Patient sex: M
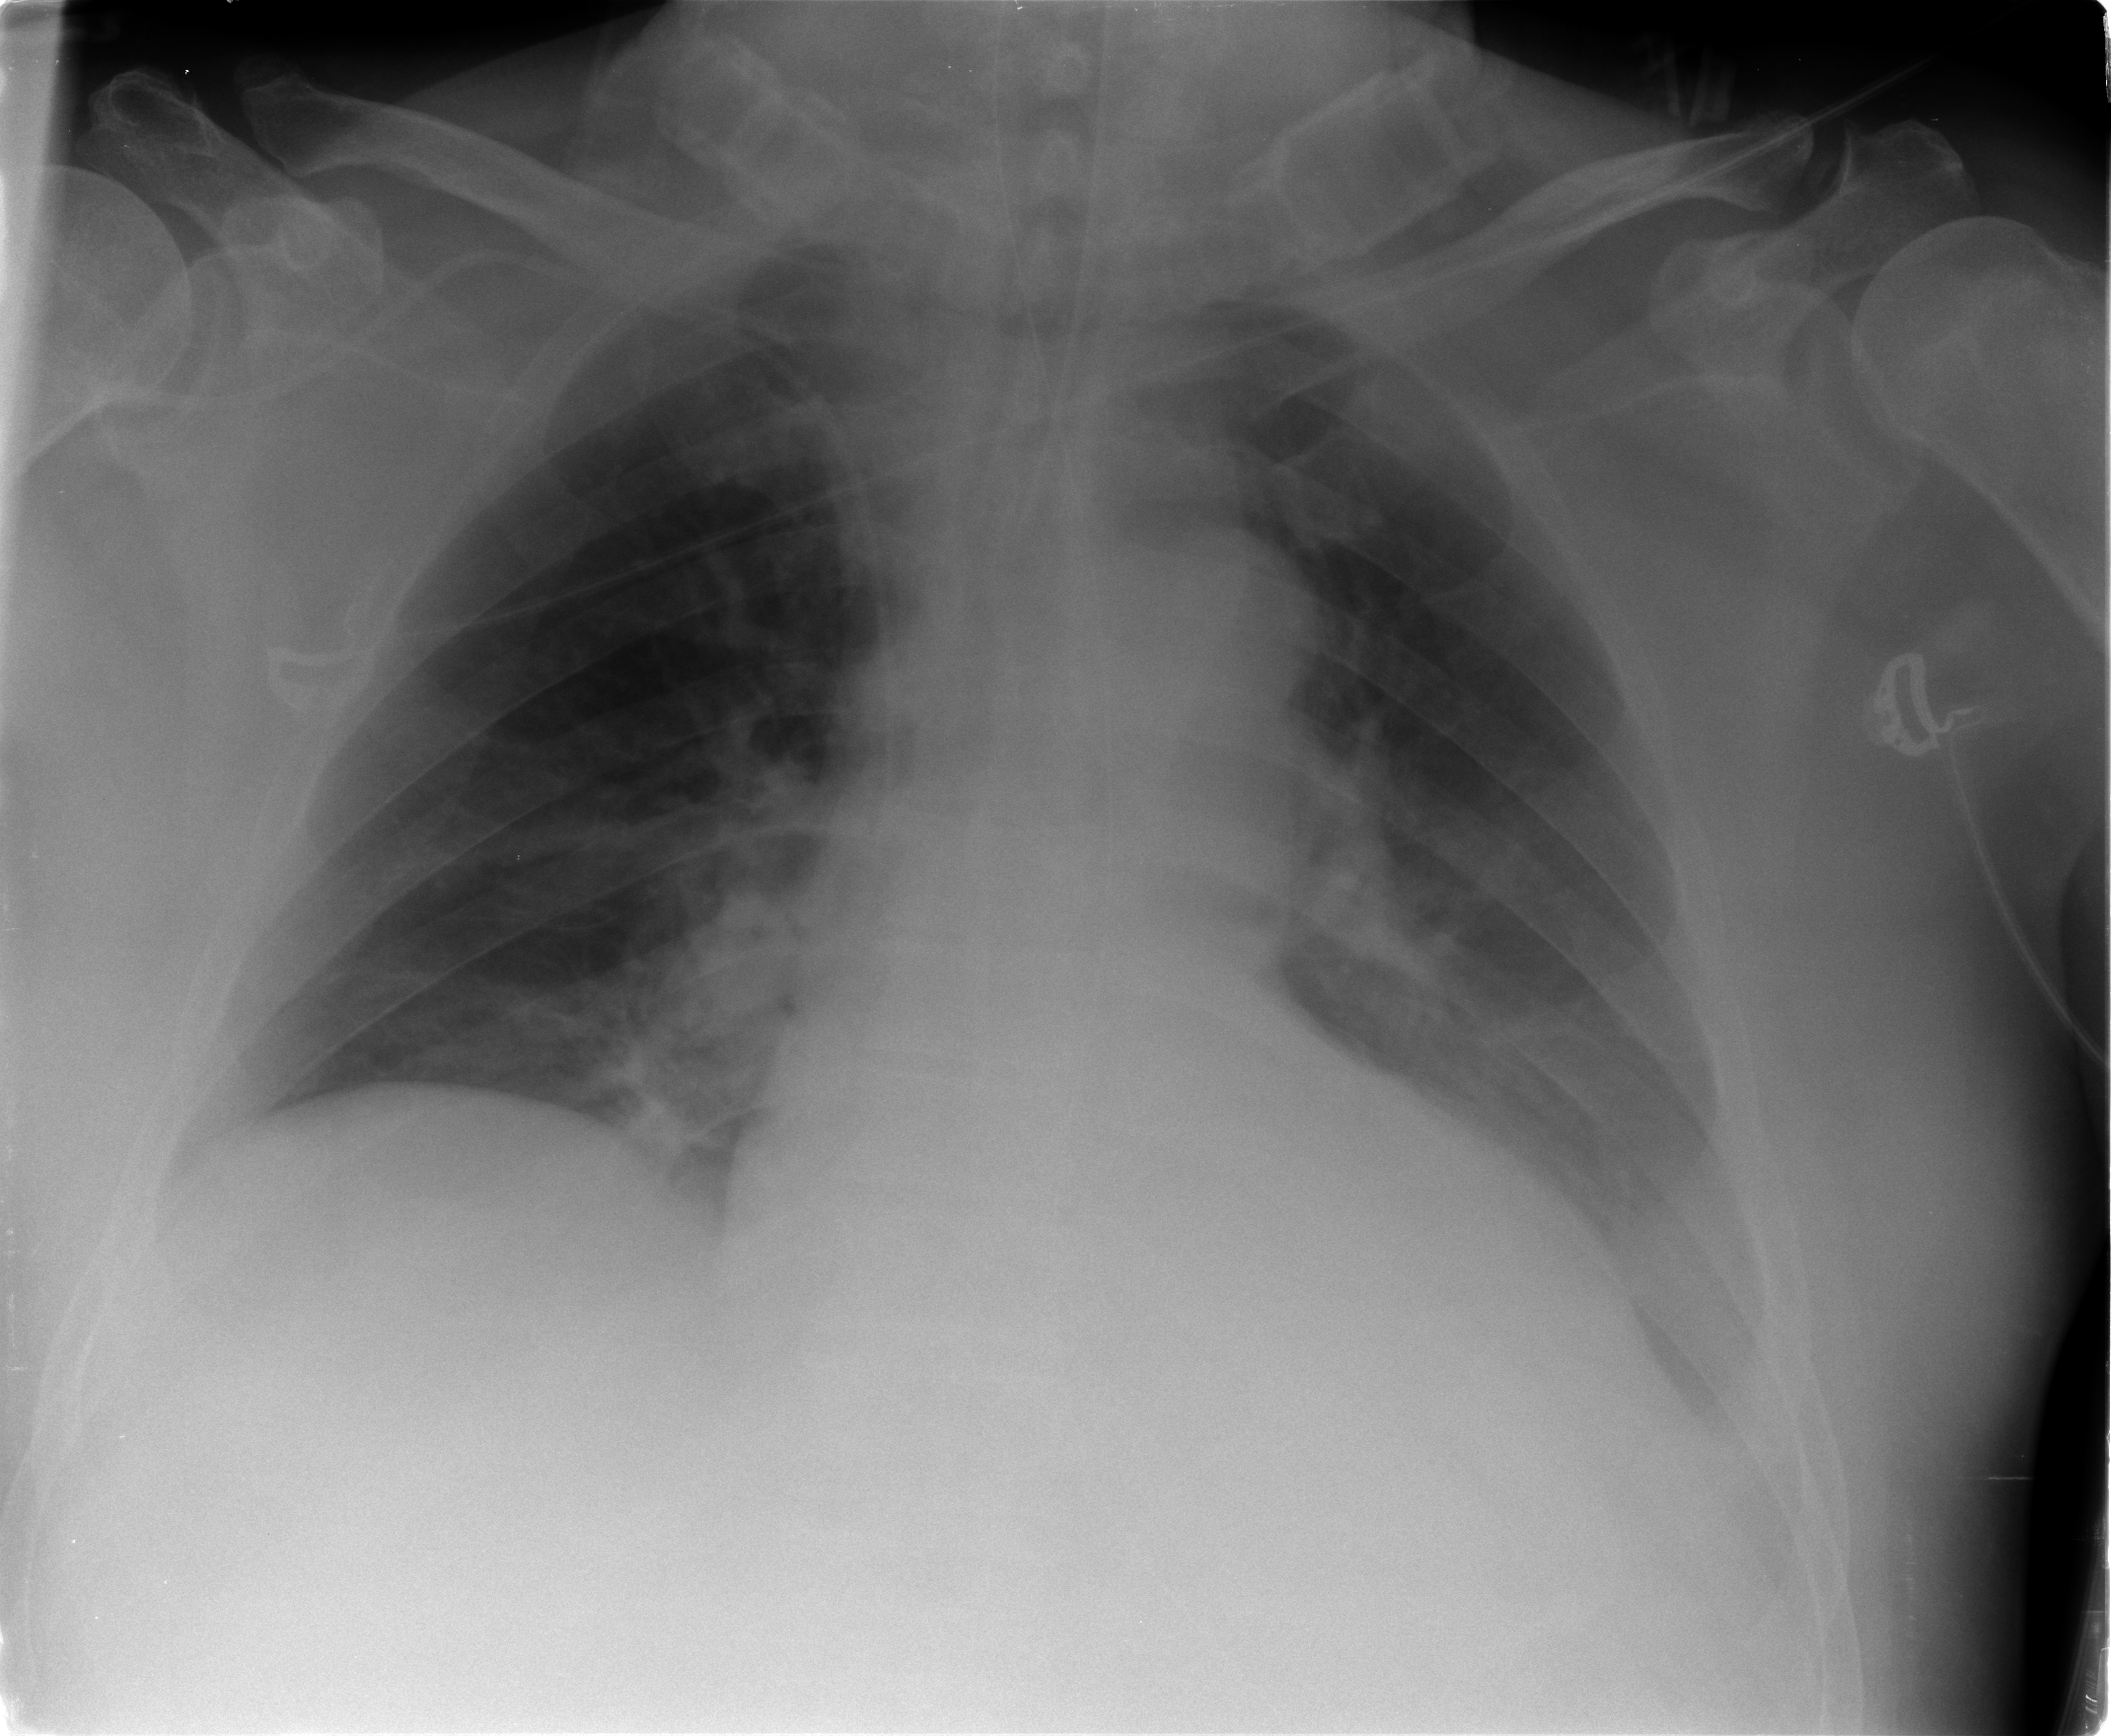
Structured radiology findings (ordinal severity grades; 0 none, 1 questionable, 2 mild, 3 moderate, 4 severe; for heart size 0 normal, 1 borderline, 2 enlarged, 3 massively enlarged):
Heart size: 0
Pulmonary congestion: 2
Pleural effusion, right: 1
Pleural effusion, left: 2
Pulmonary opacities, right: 0
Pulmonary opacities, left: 1
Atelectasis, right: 2
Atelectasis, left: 2